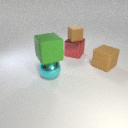
small brown rubber cube above large red metal cube